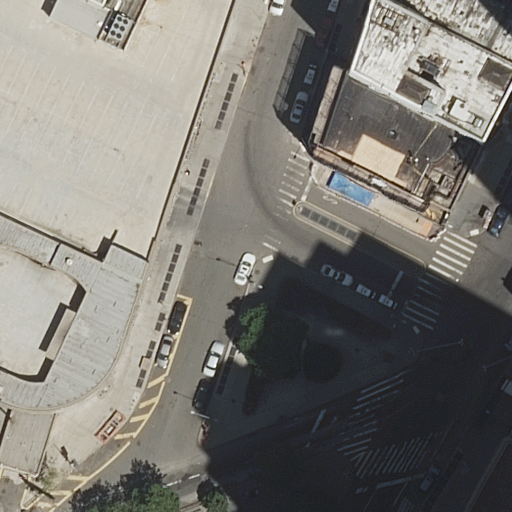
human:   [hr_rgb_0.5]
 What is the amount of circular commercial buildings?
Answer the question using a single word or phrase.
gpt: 0

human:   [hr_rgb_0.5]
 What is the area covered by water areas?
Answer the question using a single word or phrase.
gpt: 0m2

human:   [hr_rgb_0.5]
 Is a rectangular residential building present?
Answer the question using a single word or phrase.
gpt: yes

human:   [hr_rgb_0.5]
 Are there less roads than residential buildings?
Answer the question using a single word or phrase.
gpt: no

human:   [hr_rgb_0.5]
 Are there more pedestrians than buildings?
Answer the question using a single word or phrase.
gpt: no

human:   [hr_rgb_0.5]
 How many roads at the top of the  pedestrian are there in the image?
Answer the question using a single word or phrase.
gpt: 20

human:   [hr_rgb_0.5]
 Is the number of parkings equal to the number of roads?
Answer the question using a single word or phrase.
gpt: no

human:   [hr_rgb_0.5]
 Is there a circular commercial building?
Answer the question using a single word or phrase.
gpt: no

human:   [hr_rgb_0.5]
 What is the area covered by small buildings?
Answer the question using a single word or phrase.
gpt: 0m2

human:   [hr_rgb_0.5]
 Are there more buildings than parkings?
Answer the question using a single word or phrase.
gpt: yes

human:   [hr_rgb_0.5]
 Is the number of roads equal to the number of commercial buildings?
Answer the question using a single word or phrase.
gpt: no

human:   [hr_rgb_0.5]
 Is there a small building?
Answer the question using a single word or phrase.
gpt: no

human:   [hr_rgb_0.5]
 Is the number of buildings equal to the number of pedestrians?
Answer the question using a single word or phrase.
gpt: no

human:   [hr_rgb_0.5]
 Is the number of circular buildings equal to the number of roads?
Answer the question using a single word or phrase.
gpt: no

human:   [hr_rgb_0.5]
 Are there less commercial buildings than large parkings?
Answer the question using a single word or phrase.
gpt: no

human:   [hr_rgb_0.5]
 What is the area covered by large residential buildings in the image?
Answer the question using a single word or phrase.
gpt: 0m2

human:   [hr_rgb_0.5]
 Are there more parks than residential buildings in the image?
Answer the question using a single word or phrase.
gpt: no

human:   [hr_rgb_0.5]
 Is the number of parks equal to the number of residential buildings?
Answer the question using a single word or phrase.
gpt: no

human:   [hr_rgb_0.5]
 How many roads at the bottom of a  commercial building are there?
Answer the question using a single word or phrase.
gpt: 0

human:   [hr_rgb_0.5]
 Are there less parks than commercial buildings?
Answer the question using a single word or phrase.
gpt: no

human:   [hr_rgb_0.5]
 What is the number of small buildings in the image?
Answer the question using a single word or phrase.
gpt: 0

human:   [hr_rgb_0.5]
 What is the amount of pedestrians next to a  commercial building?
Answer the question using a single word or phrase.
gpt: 0

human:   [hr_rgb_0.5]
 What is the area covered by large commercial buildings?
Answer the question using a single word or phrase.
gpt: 0m2

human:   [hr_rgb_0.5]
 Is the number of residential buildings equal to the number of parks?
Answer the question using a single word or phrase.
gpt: no

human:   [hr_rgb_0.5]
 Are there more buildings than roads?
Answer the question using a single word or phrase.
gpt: no

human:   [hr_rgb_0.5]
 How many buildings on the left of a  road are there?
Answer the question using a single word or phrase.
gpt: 1

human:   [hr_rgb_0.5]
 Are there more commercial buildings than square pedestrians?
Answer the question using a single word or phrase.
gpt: no

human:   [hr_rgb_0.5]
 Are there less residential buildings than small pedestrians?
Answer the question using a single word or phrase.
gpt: no

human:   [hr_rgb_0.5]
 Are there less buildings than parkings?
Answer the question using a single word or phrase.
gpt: no

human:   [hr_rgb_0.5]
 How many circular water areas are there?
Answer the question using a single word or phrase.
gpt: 0

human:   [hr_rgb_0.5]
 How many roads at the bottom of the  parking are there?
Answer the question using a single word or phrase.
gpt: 0

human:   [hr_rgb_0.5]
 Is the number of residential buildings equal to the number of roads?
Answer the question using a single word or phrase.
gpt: no

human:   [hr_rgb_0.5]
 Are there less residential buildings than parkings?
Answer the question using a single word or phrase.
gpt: no

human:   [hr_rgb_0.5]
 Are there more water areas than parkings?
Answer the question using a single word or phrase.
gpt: no

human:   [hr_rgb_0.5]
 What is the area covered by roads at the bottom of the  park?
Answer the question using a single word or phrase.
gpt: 0m2

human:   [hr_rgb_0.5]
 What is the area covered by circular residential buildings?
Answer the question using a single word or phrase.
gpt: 0m2